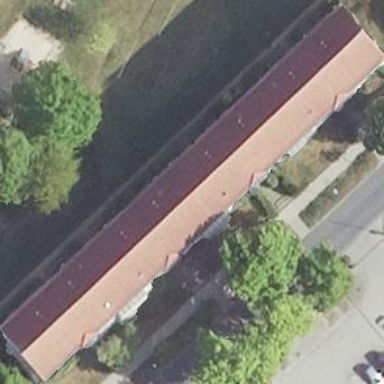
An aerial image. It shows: Gabled roof adorns the apartments building.